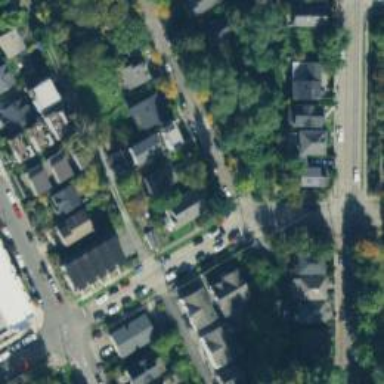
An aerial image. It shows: Paved footway.